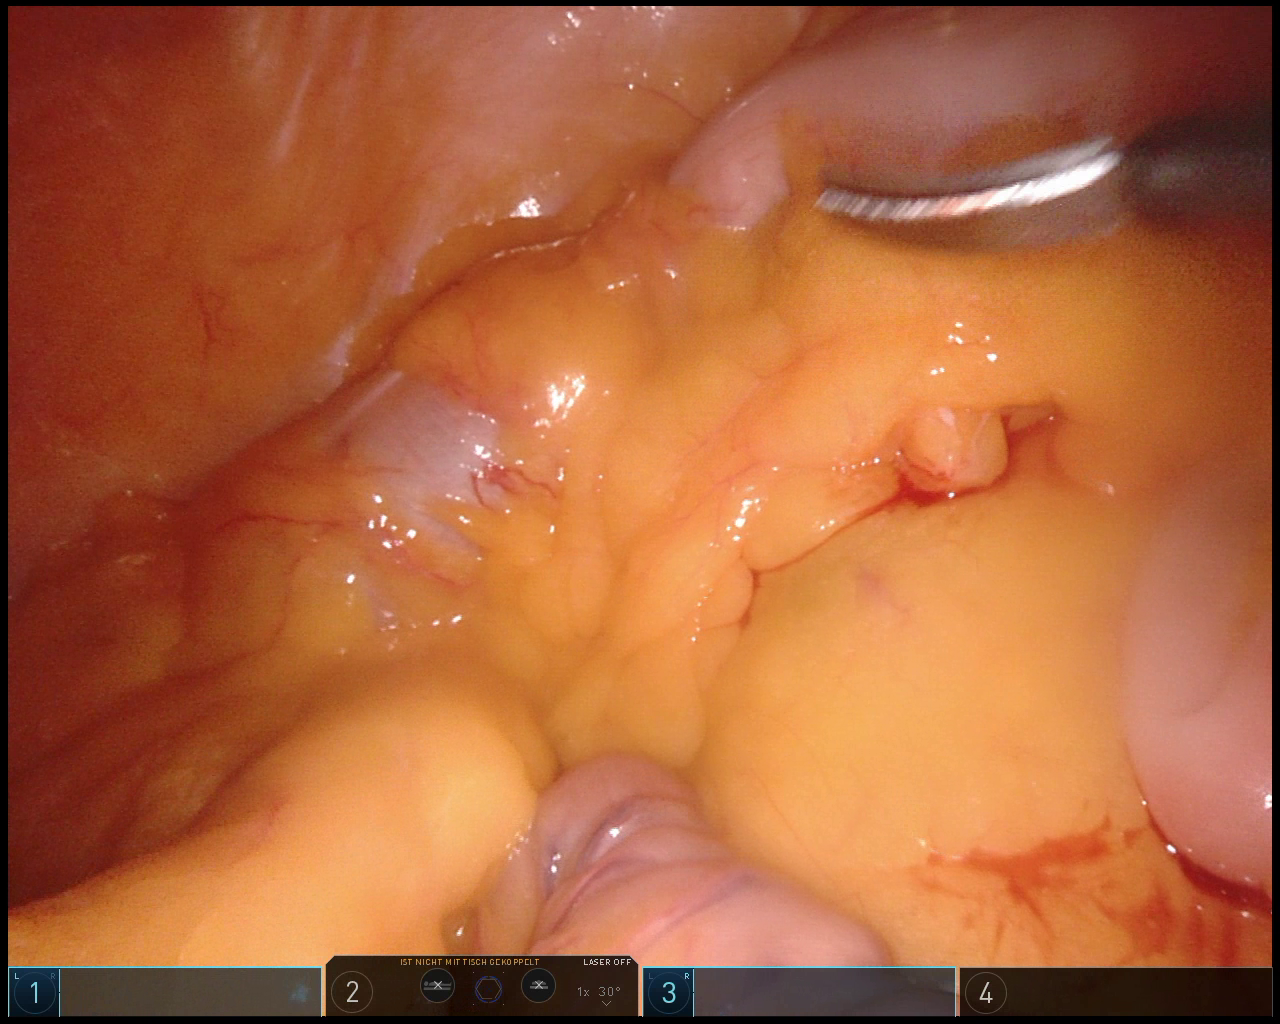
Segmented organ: small_intestine
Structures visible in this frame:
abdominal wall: yes
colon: yes
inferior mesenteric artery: no
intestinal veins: no
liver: no
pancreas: no
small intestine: yes
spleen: no
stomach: no
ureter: no
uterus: no
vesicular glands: no